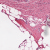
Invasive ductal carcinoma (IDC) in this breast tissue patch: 0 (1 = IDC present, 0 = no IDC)